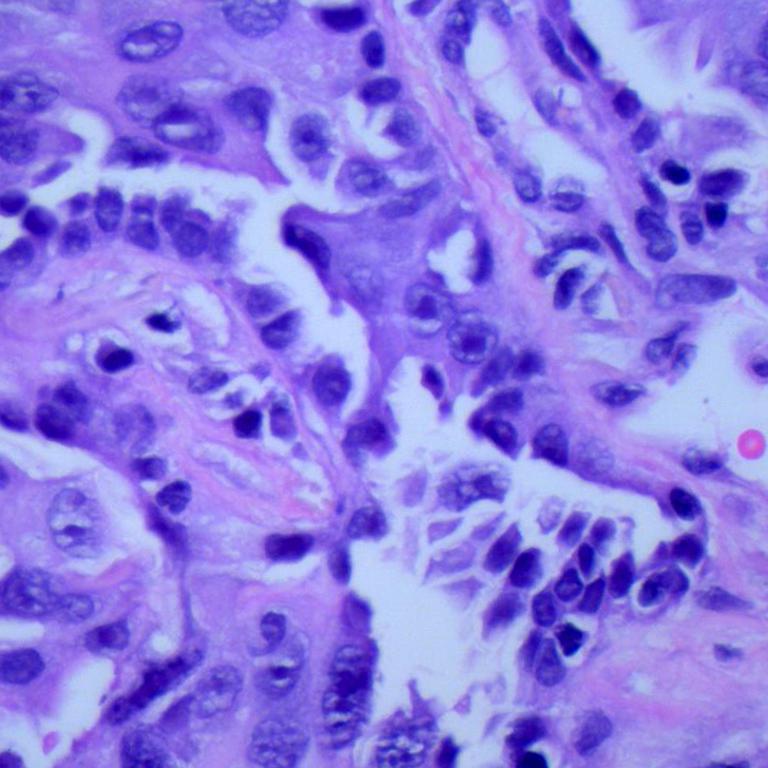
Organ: lung
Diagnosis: adenocarcinomas